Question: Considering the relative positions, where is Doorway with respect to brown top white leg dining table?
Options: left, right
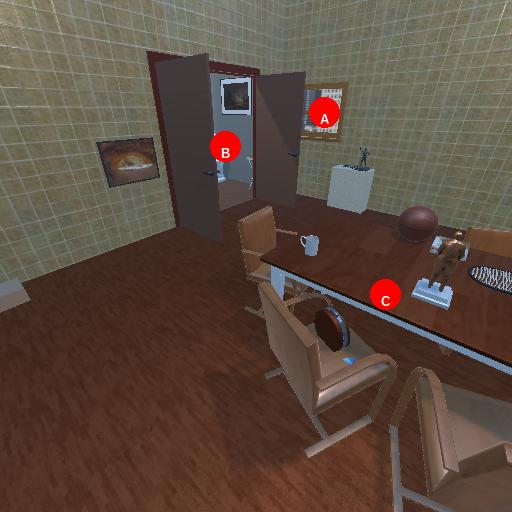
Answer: left